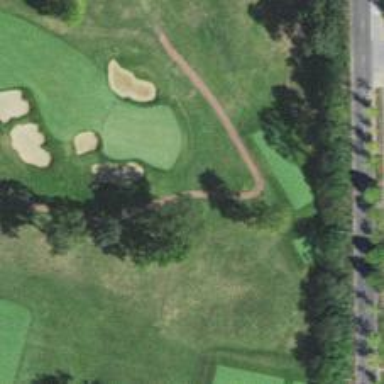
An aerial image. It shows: High-quality path used as golf course track.